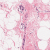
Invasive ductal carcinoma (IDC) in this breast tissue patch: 0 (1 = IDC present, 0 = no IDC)